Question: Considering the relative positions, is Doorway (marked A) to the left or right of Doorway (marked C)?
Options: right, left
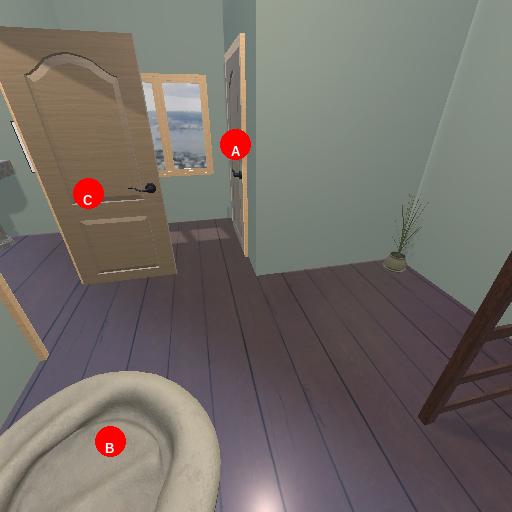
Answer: right